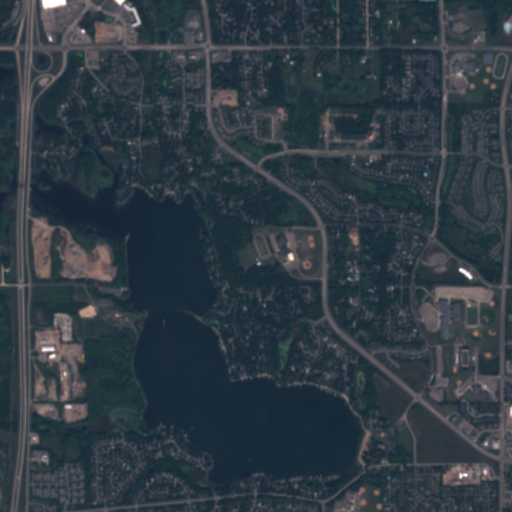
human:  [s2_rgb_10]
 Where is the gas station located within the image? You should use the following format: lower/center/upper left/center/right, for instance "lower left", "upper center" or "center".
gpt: The gas station is located in the upper left of the image.
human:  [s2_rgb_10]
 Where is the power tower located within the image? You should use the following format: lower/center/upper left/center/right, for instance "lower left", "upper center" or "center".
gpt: The power tower is located in the left of the image.
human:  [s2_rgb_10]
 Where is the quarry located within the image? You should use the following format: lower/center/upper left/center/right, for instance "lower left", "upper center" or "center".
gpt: The quarry is located in the center left of the image.
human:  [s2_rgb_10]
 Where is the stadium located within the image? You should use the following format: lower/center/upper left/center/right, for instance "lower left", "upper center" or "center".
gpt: The stadium is located in the lower right of the image.
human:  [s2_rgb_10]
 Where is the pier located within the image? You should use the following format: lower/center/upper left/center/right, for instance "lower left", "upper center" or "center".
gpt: The pier is located in the center left of the image.
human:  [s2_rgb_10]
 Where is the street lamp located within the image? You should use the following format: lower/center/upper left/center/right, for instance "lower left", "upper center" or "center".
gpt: The street lamp is located in the lower right of the image.
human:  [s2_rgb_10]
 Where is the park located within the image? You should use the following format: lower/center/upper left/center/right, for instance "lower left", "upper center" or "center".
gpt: There is no park in the image.